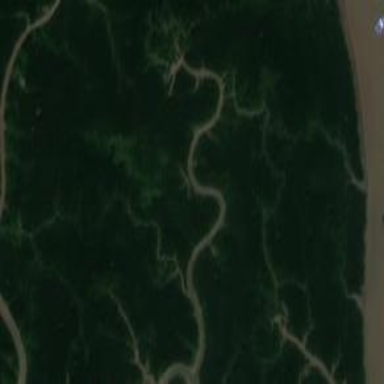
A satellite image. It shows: River flowing through natural landscape.